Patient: sex M, age 37
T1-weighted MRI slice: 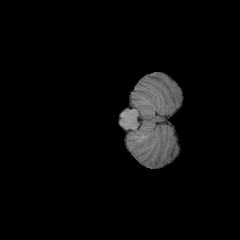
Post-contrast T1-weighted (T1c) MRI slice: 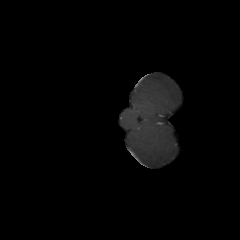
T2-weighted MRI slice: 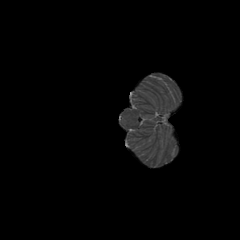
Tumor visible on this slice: no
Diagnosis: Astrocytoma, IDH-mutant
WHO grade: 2